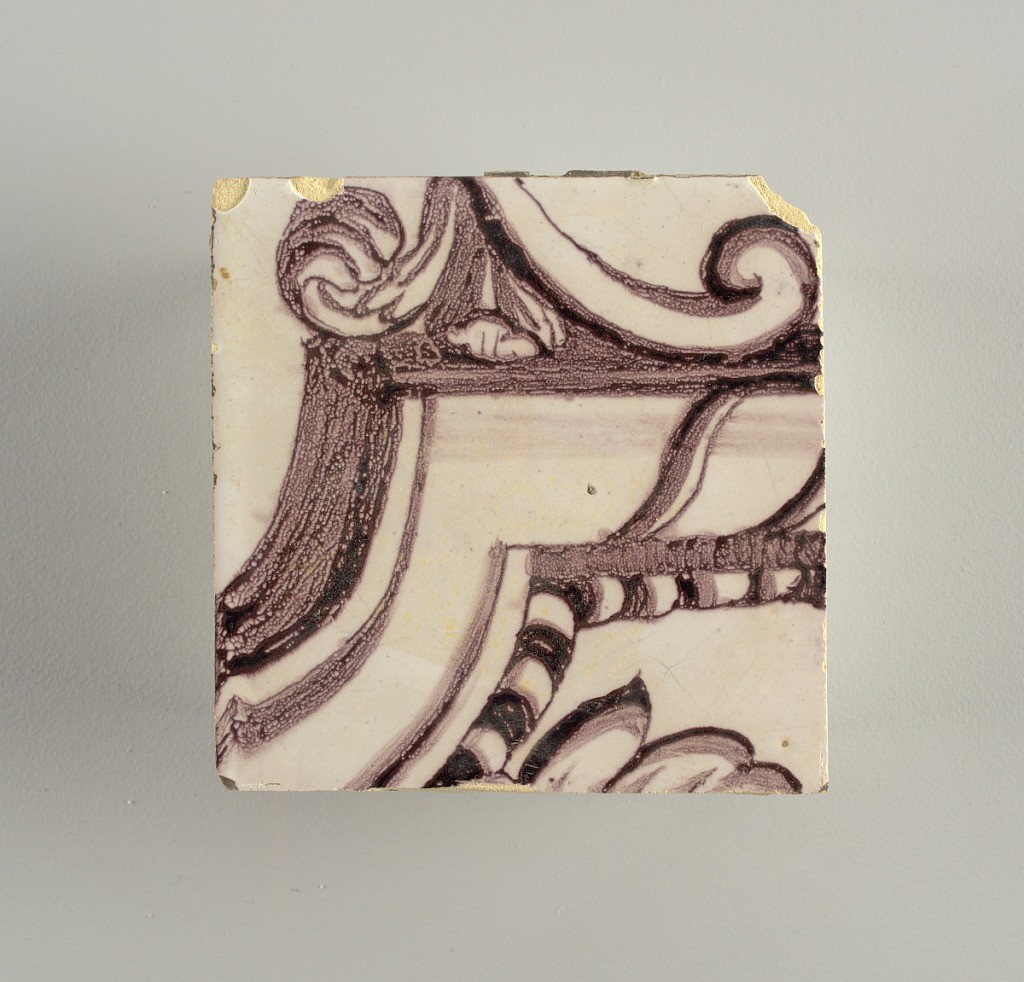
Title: Tile wall facing
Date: ca. 1725
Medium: Tin-glazed earthenware, underglaze
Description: Horizontal rectangle.  Thirty tiles wide and twenty-three tiles high with opening for fireplace eleven tiles wide and ten high.  Foliage arabesques disposed about three vertical axes from which are emphazised by urns at center and right, and at left by the figure of a standing woman carrying an infant on her arm and accompanied by two children.